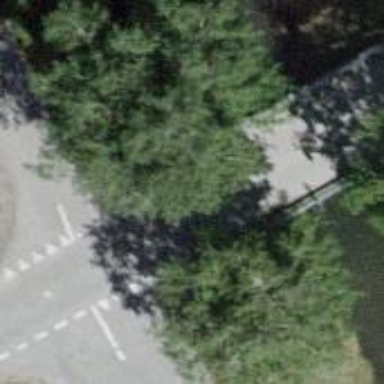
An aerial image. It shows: Unclassified road with bridge.